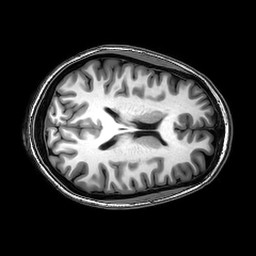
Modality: T1w
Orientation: axial
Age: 22
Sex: female
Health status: healthy
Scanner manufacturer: philips
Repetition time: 0.008168 s
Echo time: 0.00373 s